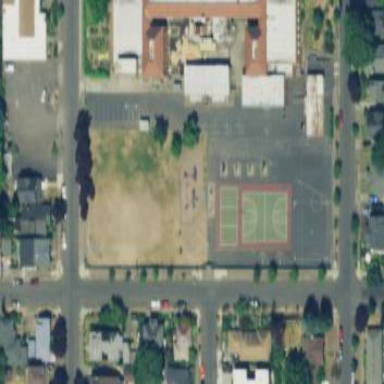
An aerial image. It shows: Schoolyard designated as leisure land.